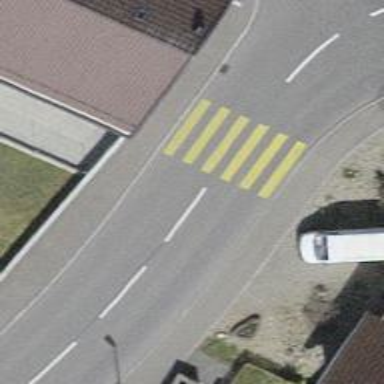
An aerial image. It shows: Zebra crossing on the road.